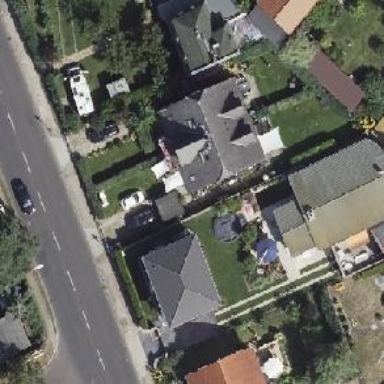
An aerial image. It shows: Detached building with half-hipped roof shape.